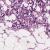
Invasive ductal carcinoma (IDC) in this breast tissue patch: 1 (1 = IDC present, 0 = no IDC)